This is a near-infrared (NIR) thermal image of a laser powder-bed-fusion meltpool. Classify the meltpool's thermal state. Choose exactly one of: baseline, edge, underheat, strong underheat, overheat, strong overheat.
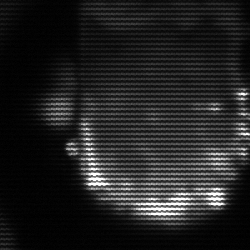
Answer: baseline